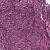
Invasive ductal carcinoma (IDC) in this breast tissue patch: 0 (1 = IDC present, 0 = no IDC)